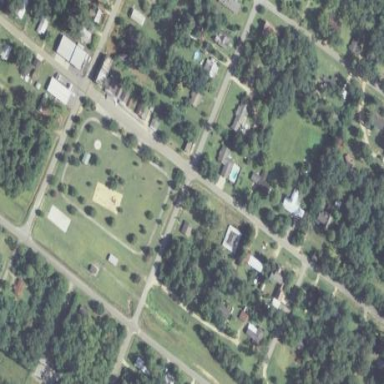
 it is adorned with Christmas light display."